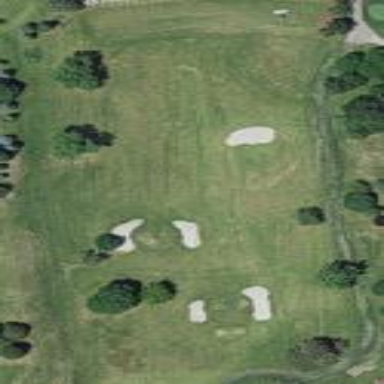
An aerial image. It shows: Neatly mown grass in golf course. The area is part of the rough section of the golf course.